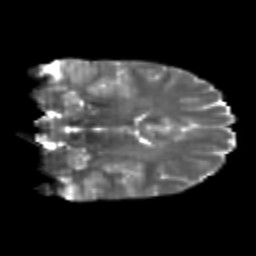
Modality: T2w
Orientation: coronal
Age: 21
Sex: male
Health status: healthy
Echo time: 0.074 s